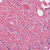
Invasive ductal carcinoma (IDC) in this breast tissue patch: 0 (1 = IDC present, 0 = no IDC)